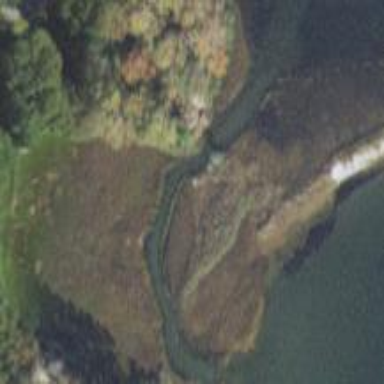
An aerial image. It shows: Saltmarsh wetland area.